Question: I've seen this in lots of applications , when you open the application for the first time, to shows a semi transparent screen and mark a tools and shows some description about it .
like this :

as you can see,it marks an icon on menu and shows some text about it and there is a button at the end of the page .
How can I make something like this ?
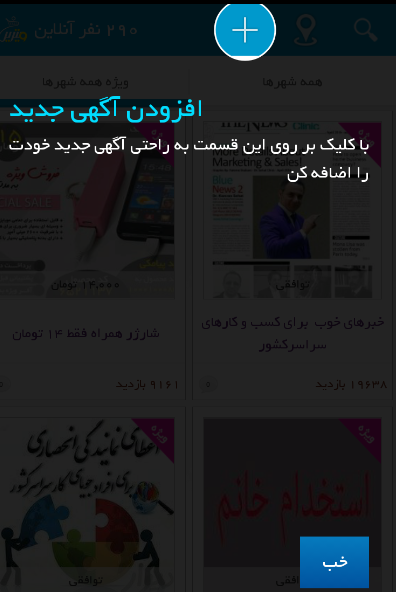
Answer: Try this way to get <URL>
'''
View showcasedView = findViewById(R.id.view_to_showcase);
ViewTarget target = new ViewTarget(showcasedView);
ShowcaseView.insertShowcaseView(target, this, R.string.showcase_title, R.string.showcase_details);
'''
OR you can try with <URL>